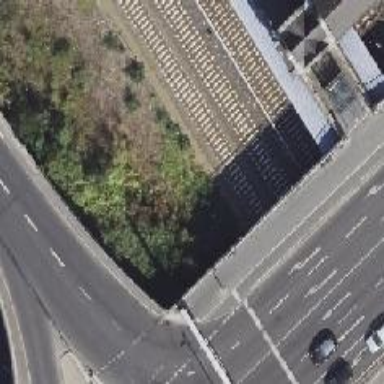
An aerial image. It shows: Solitary milestone along the railway.